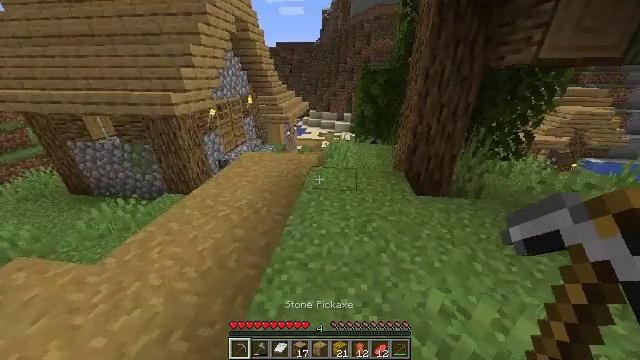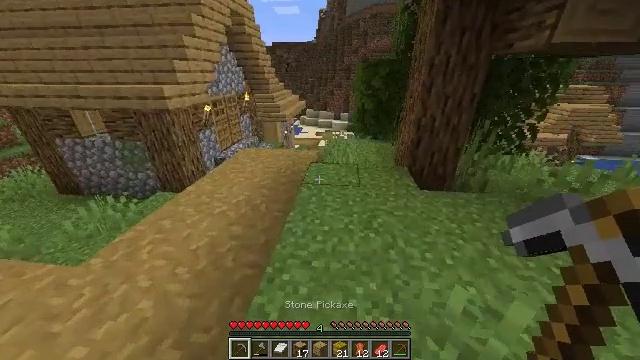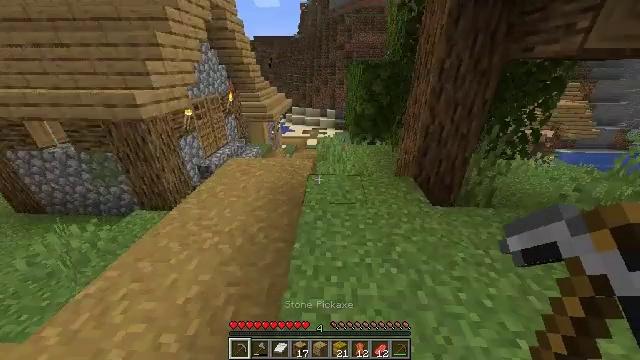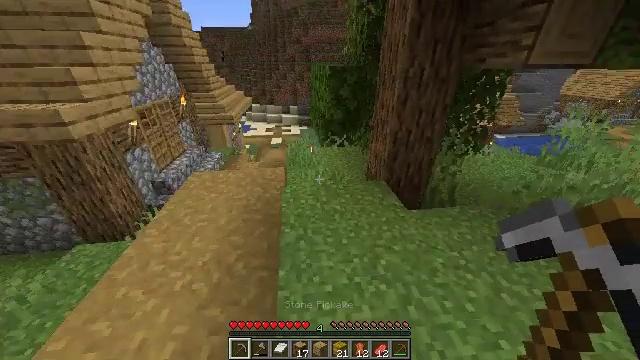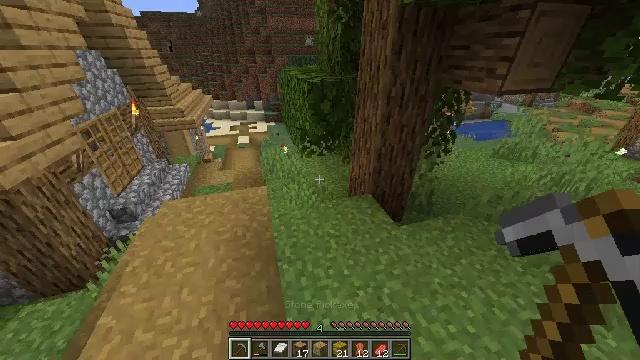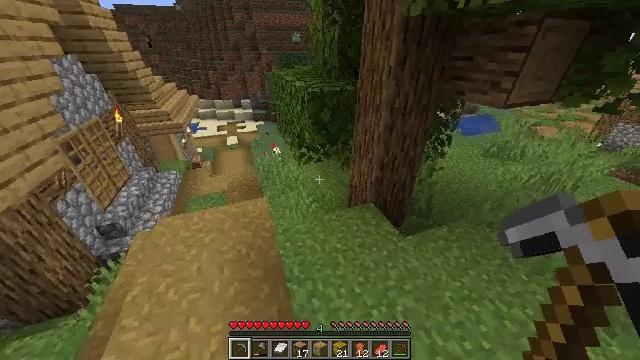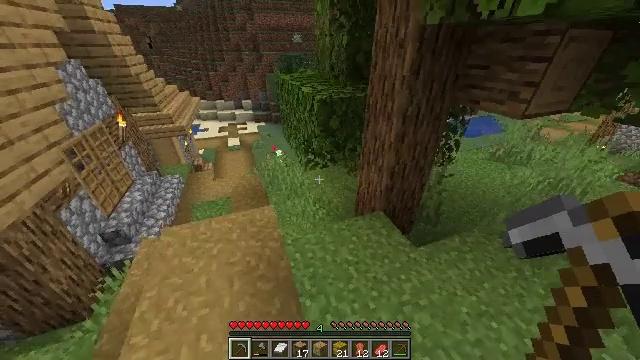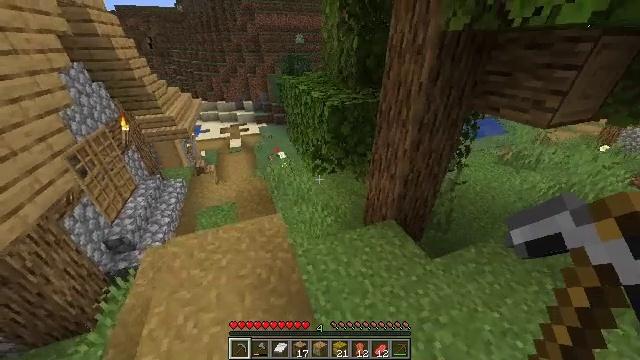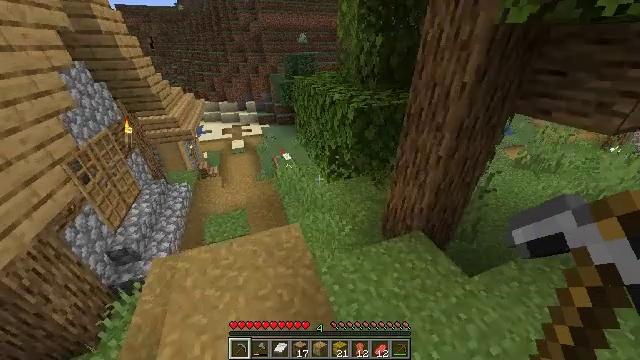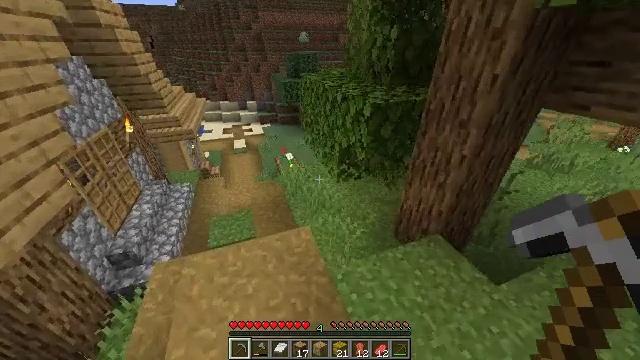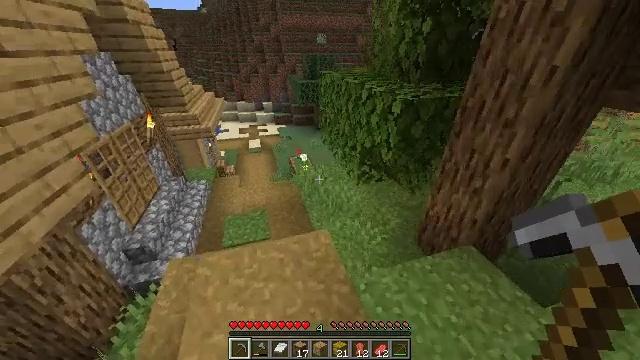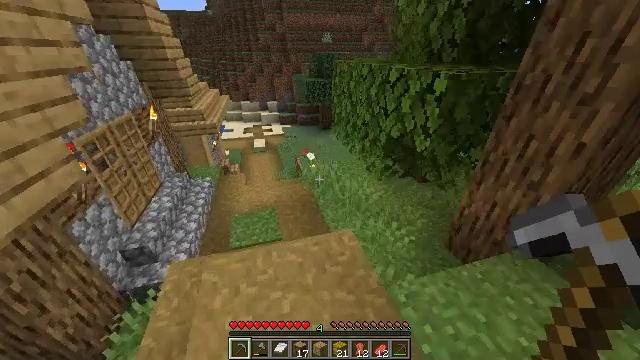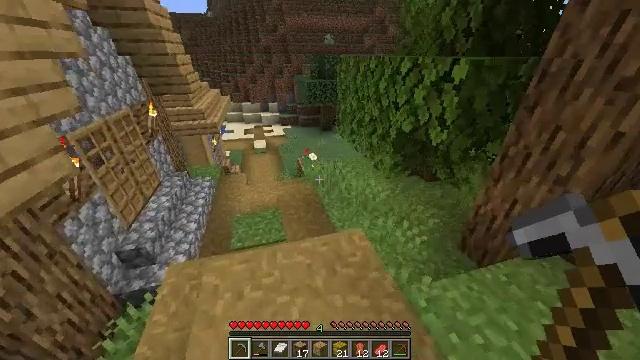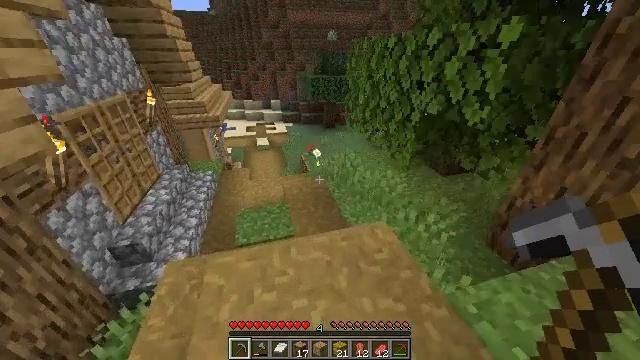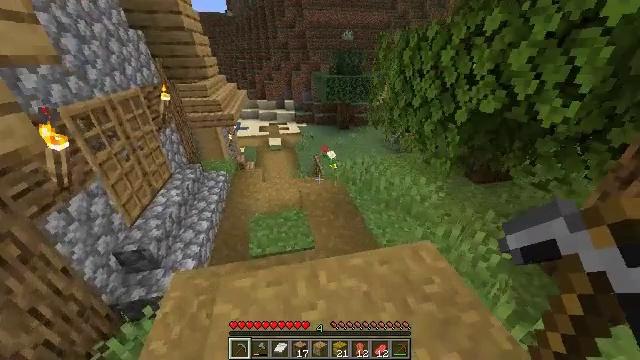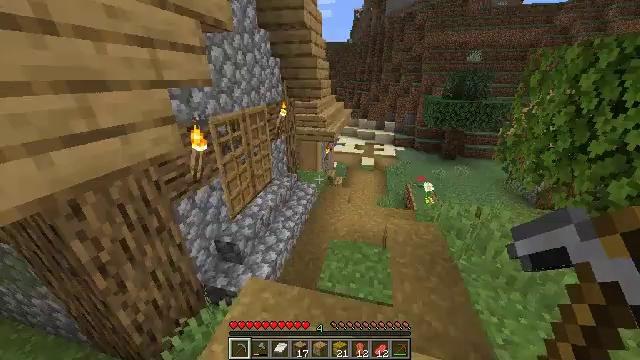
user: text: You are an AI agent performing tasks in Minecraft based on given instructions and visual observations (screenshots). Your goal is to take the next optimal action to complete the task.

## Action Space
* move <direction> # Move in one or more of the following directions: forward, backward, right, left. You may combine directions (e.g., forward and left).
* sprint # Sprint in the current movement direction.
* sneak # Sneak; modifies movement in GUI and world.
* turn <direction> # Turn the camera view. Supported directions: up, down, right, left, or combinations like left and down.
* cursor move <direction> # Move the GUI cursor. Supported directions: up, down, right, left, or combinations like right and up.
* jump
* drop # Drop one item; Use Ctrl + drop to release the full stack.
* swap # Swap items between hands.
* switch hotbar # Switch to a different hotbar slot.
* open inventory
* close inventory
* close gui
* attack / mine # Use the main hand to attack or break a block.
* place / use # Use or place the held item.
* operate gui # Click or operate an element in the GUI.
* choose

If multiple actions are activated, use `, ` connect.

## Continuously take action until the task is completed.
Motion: motion action
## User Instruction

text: Break the clay block to collect it.
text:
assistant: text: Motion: move forward and move left, jump
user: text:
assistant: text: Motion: move forward and move left, turn right, jump
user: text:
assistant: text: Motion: move forward and move left, turn right and down, jump
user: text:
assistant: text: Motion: move forward and move left, turn right and down, jump
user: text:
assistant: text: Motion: move forward and move left, turn right and down, jump
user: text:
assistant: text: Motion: move forward and move left
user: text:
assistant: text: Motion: move forward and move left
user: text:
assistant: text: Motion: move forward and move left
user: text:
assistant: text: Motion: move forward and move left
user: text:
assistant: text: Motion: move forward and move left, turn left
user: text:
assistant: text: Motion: move forward and move left
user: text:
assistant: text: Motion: move forward and move left
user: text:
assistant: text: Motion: move forward
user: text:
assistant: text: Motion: move forward, turn left
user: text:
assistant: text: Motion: move forward, turn left and up
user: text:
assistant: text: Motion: move forward, turn left
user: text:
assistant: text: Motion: move forward, turn left and up
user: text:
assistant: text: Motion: move forward, turn left
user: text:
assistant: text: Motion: move forward, turn left
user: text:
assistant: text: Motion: move forward
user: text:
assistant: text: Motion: move forward
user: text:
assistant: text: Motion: move forward, use / place
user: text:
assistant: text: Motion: move forward, use / place
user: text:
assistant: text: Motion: move forward, use / place
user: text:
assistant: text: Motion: move forward, turn up
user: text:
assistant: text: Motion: move forward, turn right and up
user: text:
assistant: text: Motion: move forward and move right, turn right and up
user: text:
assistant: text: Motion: move forward and move right, use / place
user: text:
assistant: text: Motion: move forward and move right, turn left, use / place
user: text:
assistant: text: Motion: move forward, turn left, use / place